Question: Im currently deploying a ImageScroller by UIScrollView, and it contain a filter toolbar at the bottom as you can see on the image.
<URL>
But im facing a problem is that when i press the button, the filters is only apply to the last image as example below:
'Gif'

So please anyone can help me to solve this one, my expected output is the filter is applied to the current displaying image, not only the last one. Here i would attach my code for your reference and thank you so much.
'''
@interface EditImageVC ()
@end
@implementation EditImageVC
UIImageView *img;
- (void)viewDidLoad {
[super viewDidLoad];
int x=0;
for (int i = 0; i < _scrollViewImageArray.count ; i++) {
_picture = [_scrollViewImageArray objectAtIndex:i];
img =[[UIImageView alloc]initWithFrame:CGRectMake(x,20,[[UIScreen mainScreen] bounds].size.width,
self.imgScrollView.frame.size.height)];
img.image =_picture;
x=x+[[UIScreen mainScreen] bounds].size.width;
[_imgScrollView addSubview:img];
}
_imgScrollView.backgroundColor = [UIColor blackColor];
_imgScrollView.contentSize=CGSizeMake(x,
_imgScrollView.frame.size.height);
_imgScrollView.contentOffset=CGPointMake(0, 0);
img.contentMode = UIViewContentModeScaleAspectFit;
}
-(void)viewDidLayoutSubviews{
self.automaticallyAdjustsScrollViewInsets = NO;
}
- (IBAction)filterAction:(UIButton *)sender {
for (int i = 0; i < _scrollViewImageArray.count ; i++) {
UIImage *picture = [_scrollViewImageArray objectAtIndex:i];
GPUImageFilter *selectedFilter;
switch (sender.tag) {
case 0:
selectedFilter = [[GPUImageSepiaFilter alloc] init];
break;
case 1:
selectedFilter = [[GPUImageToonFilter alloc] init];
break;
default:
break;
}
UIImage *filteredImage = [selectedFilter imageByFilteringImage:picture];
[img setImage:filteredImage];
}
}
'''
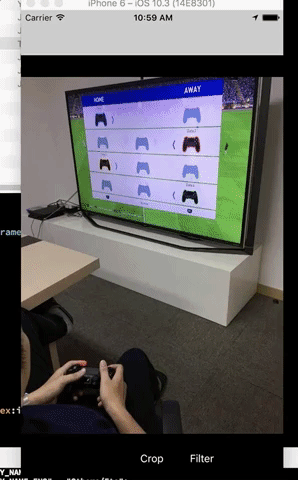
Answer: Just filter the last shown image and when filter image when scrollview scrolled 'to another image'.
remember to add UIScrollViewDelegate
'''
@interface EditImageVC : UIViewController <UIScrollViewDelegate> {
}
@end
- (void)viewDidLoad {
[super viewDidLoad];
imageViewsArray = [[NSMutableArray alloc] init];
int x=0;
for (int i = 0; i < _scrollViewImageArray.count ; i++) {
_picture = [_scrollViewImageArray objectAtIndex:i];
img =[[UIImageView alloc]initWithFrame:CGRectMake(x,20,[[UIScreen mainScreen] bounds].size.width,
self.imgScrollView.frame.size.height)];
img.image =_picture;
[imageViewsArray addObject:img];
x=x+[[UIScreen mainScreen] bounds].size.width;
[self.imgScrollView addSubview:img];
}
self.imgScrollView.backgroundColor = [UIColor blackColor];
self.imgScrollView.contentSize=CGSizeMake(x,
self.imgScrollView.frame.size.height);
self.imgScrollView.contentOffset=CGPointMake(0, 0);
img.contentMode = UIViewContentModeScaleAspectFit;
self.imgScrollView.delegate = self;
}
GPUImageFilter *selectedFilter = nil;
NSInteger currentShownIndex = 0;
- (void)scrollViewDidScroll:(UIScrollView *)scrollView {
NSInteger indexAfterScrolled = scrollView.contentOffset.x / scrollView.frame.size.width;
if(indexAfterScrolled==currentShownIndex) return;
currentShownIndex = indexAfterScrolled;
if(selectedFilter!=nil) {
UIImage *filteredImage = [selectedFilter imageByFilteringImage:[_scrollViewImageArray objectAtIndex:currentShownIndex]];
[[imageViewsArray objectAtIndex:currentShownIndex] setImage:filteredImage];
}
}
- (IBAction)filterAction:(UIButton *)sender {
switch (sender.tag) {
case 0:
selectedFilter = [[GPUImageSepiaFilter alloc] init];
break;
case 1:
selectedFilter = [[GPUImageToonFilter alloc] init];
break;
default:
break;
}
UIImage *picture = [_scrollViewImageArray objectAtIndex:currentShownIndex];
UIImage *filteredImage = [selectedFilter imageByFilteringImage:picture];
[[imageViewsArray objectAtIndex:currentShownIndex] setImage:filteredImage];
}
'''
If you want to filter current shown image, not need to apply UIScrollViewDelegate:
'''
- (void)viewDidLoad {
[super viewDidLoad];
imageViewsArray = [[NSMutableArray alloc] init];
int x=0;
for (int i = 0; i < _scrollViewImageArray.count ; i++) {
_picture = [_scrollViewImageArray objectAtIndex:i];
img =[[UIImageView alloc]initWithFrame:CGRectMake(x,20,[[UIScreen mainScreen] bounds].size.width,
self.imgScrollView.frame.size.height)];
img.image =_picture;
[imageViewsArray addObject:img];
x=x+[[UIScreen mainScreen] bounds].size.width;
[self.imgScrollView addSubview:img];
}
self.imgScrollView.backgroundColor = [UIColor blackColor];
self.imgScrollView.contentSize=CGSizeMake(x,
self.imgScrollView.frame.size.height);
self.imgScrollView.contentOffset=CGPointMake(0, 0);
img.contentMode = UIViewContentModeScaleAspectFit;
self.imgScrollView.delegate = self;
}
- (IBAction)filterAction:(UIButton *)sender {
NSInteger objectAtIndex:currentShownIndex = scrollView.contentOffset.x / scrollView.frame.size.width;
GPUImageFilter *selectedFilter = nil;
switch (sender.tag) {
case 0:
selectedFilter = [[GPUImageSepiaFilter alloc] init];
break;
case 1:
selectedFilter = [[GPUImageToonFilter alloc] init];
break;
default:
break;
}
UIImage *picture = [_scrollViewImageArray objectAtIndex:currentShownIndex];
UIImage *filteredImage = [selectedFilter imageByFilteringImage:picture];
[[imageViewsArray objectAtIndex:currentShownIndex] setImage:filteredImage];
}
'''